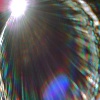
Label: sunburn